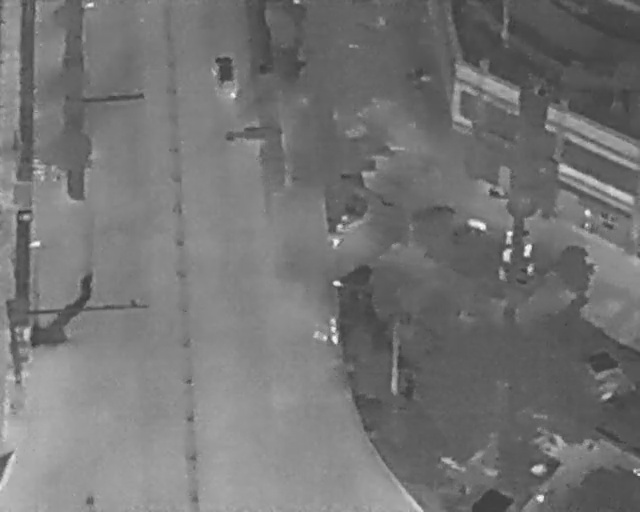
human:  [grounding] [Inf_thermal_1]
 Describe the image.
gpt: In the satellite image, there is  <ref>1 medium car </ref> <box>[[32, 13, 38, 17, 177]]</box> located at top,  <ref>2 small person </ref> <box>[[51, 46, 53, 48, 2], [51, 65, 53, 66, 2]]</box> located at center,  <ref>2 medium person </ref> <box>[[50, 62, 53, 64, 2], [48, 63, 50, 67, 18]]</box> located at center.